Question: I am having some trouble with my 'update()' method. The idea is that the user Provides a recipe name, ingredients, instructions and then selects an image using Filestream.
Once the user clicks 'Add Recipe' this will call the update method, however as things stand I am getting an error which is mentioning the contents of the text box:

Here is the update() method code:
'''
private void updatedata()
{
// filesteam object to read the image
// full length of image to a byte array
try
{
// try to see if the image has a valid path
if (imagename != "")
{
FileStream fs;
fs = new FileStream(@imagename, FileMode.Open, FileAccess.Read);
// a byte array to read the image
byte[] picbyte = new byte[fs.Length];
fs.Read(picbyte, 0, System.Convert.ToInt32(fs.Length));
fs.Close();
//open the database using odp.net and insert the lines
string connstr = @"Server=mypcname\SQLEXPRESS;Database=RecipeOrganiser;Trusted_Connection=True";
SqlConnection conn = new SqlConnection(connstr);
conn.Open();
string query;
query = "insert into Recipes(RecipeName,RecipeImage,RecipeIngredients,RecipeInstructions) values (" + textBox1.Text + "," + " @pic" + "," + textBox2.Text + "," + textBox3.Text + ")";
SqlParameter picparameter = new SqlParameter();
picparameter.SqlDbType = SqlDbType.Image;
picparameter.ParameterName = "pic";
picparameter.Value = picbyte;
SqlCommand cmd = new SqlCommand(query, conn);
cmd.Parameters.Add(picparameter);
cmd.ExecuteNonQuery();
MessageBox.Show("Image successfully saved");
cmd.Dispose();
conn.Close();
conn.Dispose();
Connection();
}
}
catch (Exception ex)
{
MessageBox.Show(ex.Message);
}
}
'''
Can anyone see where I have gone wrong with the insert into Recipes query or suggest an alternative approach to this part of the code?
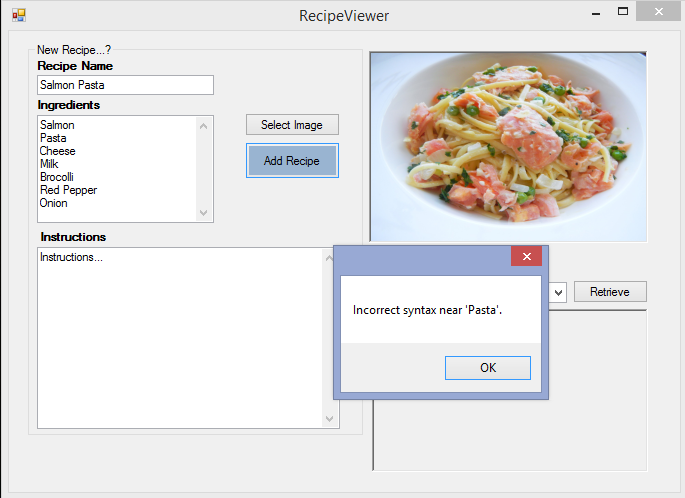
Answer: Your code is open to SQL Injection, but probably your error comes from some text that contains a single quote (the instructions fields for example) and this break your command string build using concatenating the user input.
As someone pointed in comment the error is caused by the missing quotes around your textboxes. But while easy to fix that's not the way to go because it is wrong to fix the error adding the missing quotes. It is just postponig the problem leaving a big security hole waiting to be exploited.
A parameterized query could avoid all this mess.
'''
string connstr = "....";
string query = "insert into Recipes(RecipeName,RecipeImage,RecipeIngredients,RecipeInstructions) " +
"values (@name, @pic, @ing, @instr)";
using(SqlConnection conn = new SqlConnection(connstr))
using(SqlCommand cmd = new SqlCommand(query, conn))
{
conn.Open();
SqlParameter picparameter = new SqlParameter();
picparameter.SqlDbType = SqlDbType.Image;
picparameter.ParameterName = "@pic";
picparameter.Value = picbyte;
cmd.Parameters.Add(picparameter);
cmd.Parameters.AddWithValue("@name", textbox1.Text);
cmd.Parameters.AddWithValue("@ing", textbox2.Text);
cmd.Parameters.AddWithValue("@instr", textbox3.Text);
cmd.ExecuteNonQuery();
MessageBox.Show("Image successfully saved");
}
'''